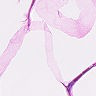
Metastatic tissue present: no